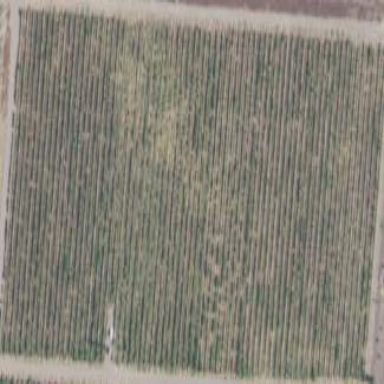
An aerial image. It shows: Vineyard where grapes are grown.